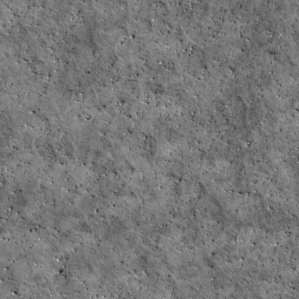
Label: non_frost